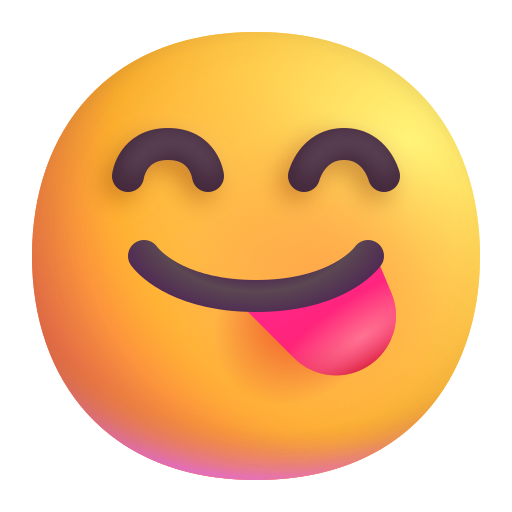
face savoring food color